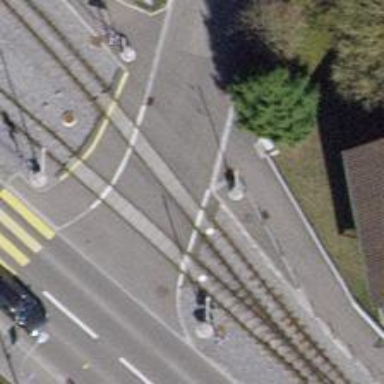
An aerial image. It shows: Level crossing with double half barrier.